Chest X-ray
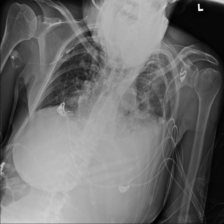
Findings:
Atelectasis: negative
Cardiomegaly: negative
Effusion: positive
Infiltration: negative
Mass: negative
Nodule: negative
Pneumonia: negative
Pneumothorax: negative
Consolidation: negative
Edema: negative
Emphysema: negative
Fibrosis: negative
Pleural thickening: negative
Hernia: negative